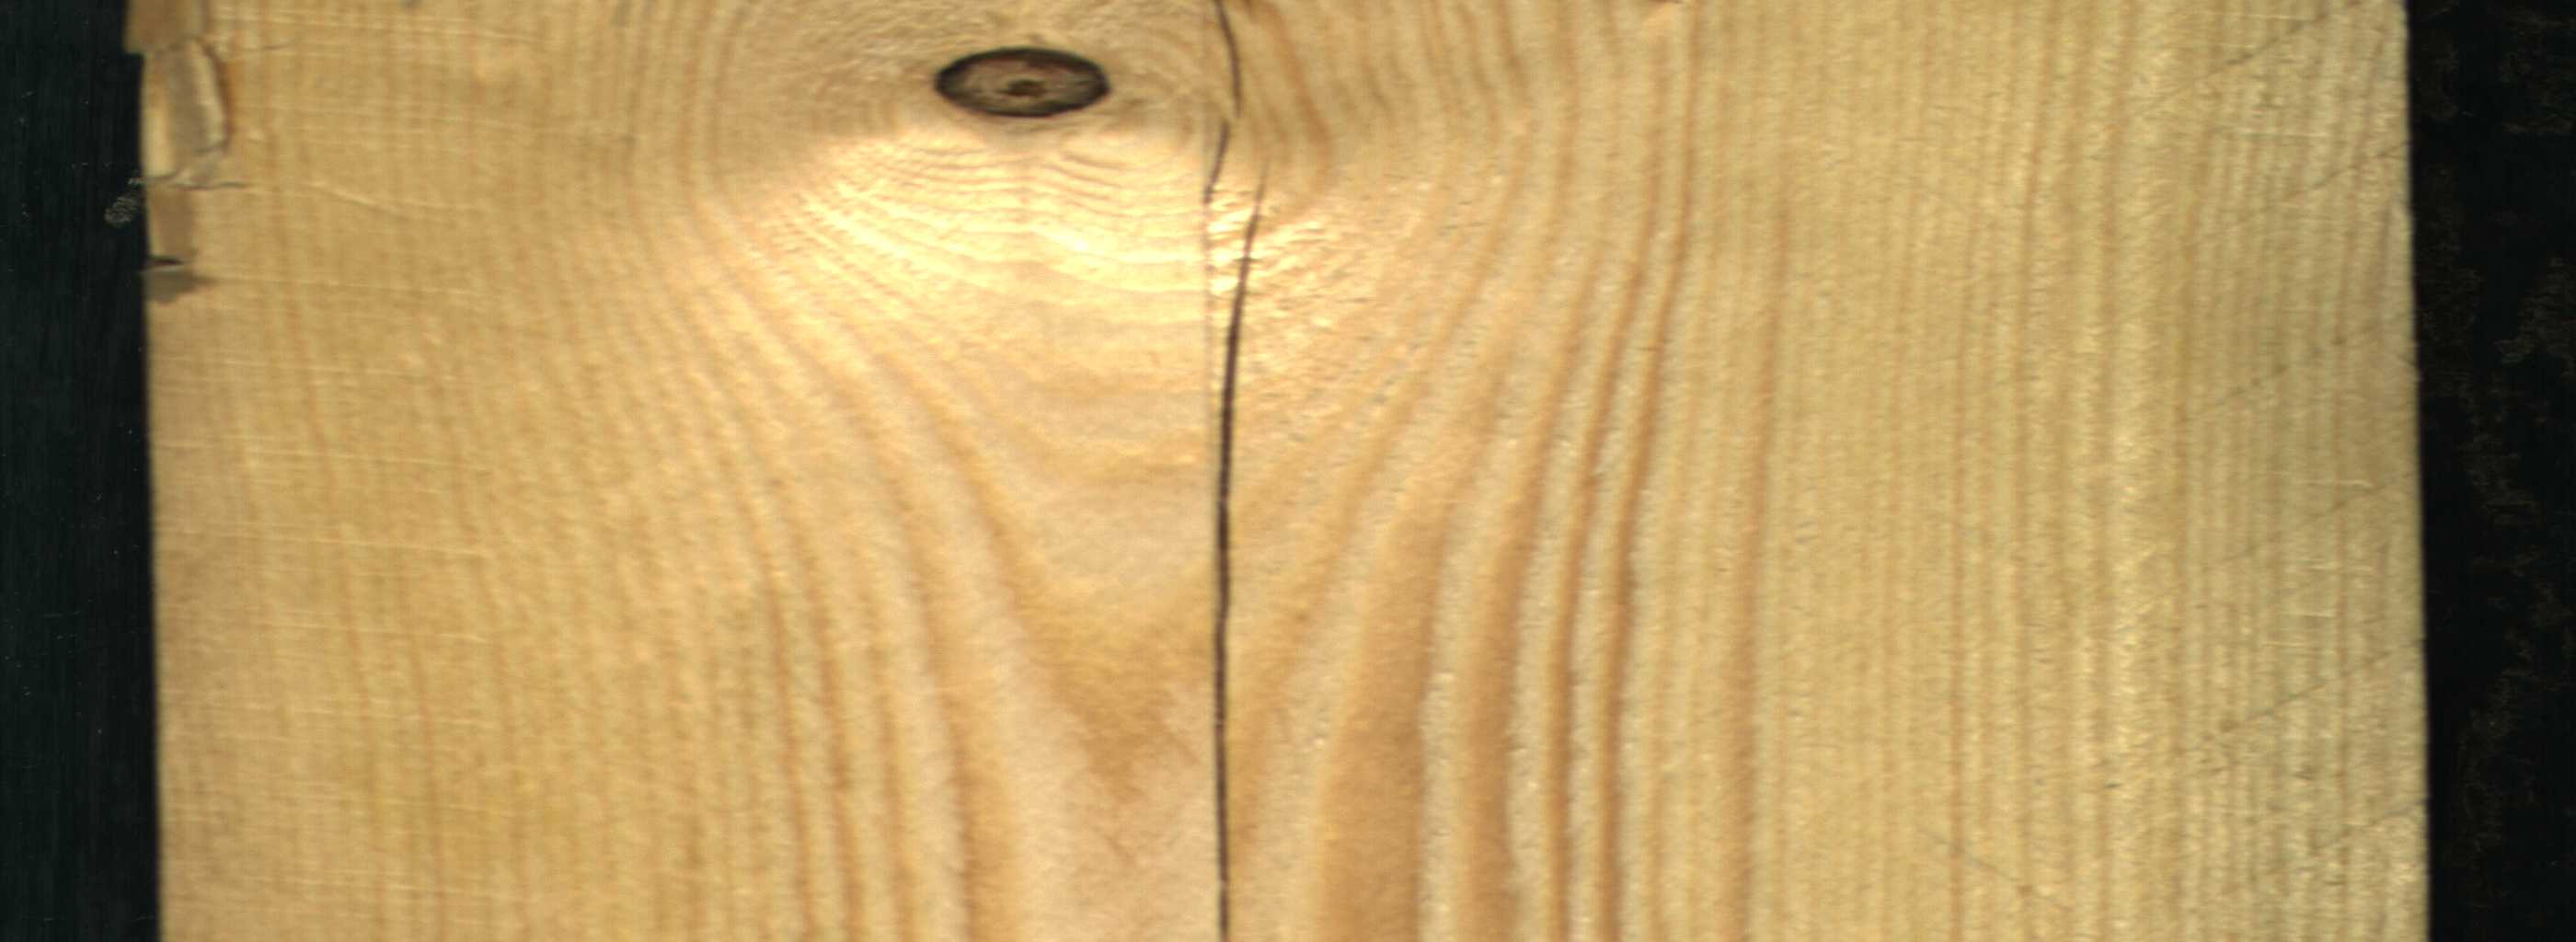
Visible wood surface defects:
Crack
Crack
Dead_Knot